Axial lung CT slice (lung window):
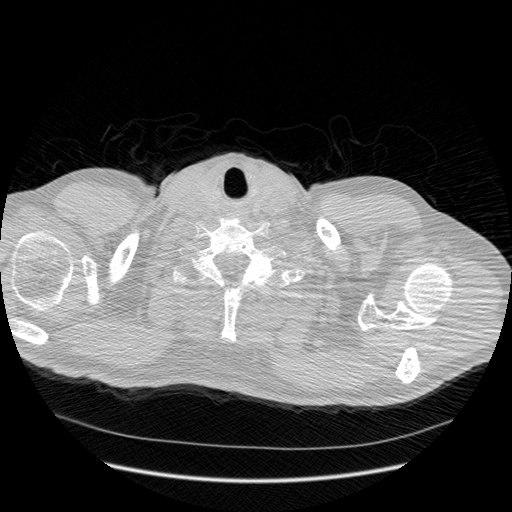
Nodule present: no